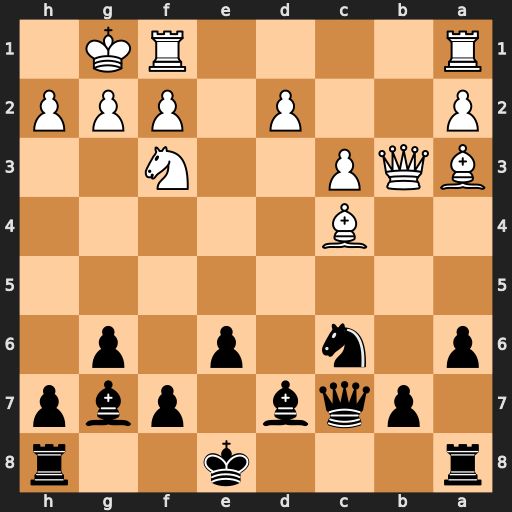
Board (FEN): r3k2r/1pqb1pbp/p1n1p1p1/8/2B5/BQP2N2/P2P1PPP/R4RK1
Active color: b
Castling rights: kq
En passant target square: -
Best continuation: Na5 Qb4 Bf8